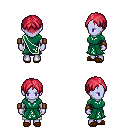
a pixel art fantasy rpg character, female body template, dark elf, purple skin, sash dress, white pants, ruby red parted hairstyle, leather bracers, brown slippers, four views (front, back, left, right), 2x2 character sprite sheet, small pixel art, hard edges, no anti-aliasing